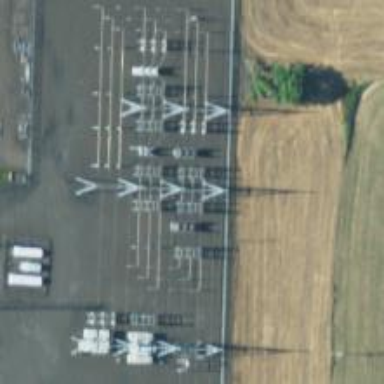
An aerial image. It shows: Switch used for power control.